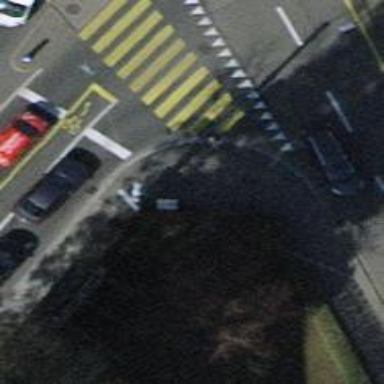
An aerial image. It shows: Kerb serving as barrier.